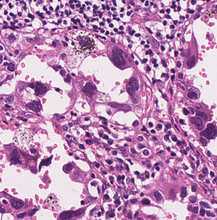
Tumor epithelial tissue: yes
Tumor-associated stroma tissue: yes
Normal tissue: no